Interaction volume radius: 10 \u00c5
Interaction volume height: 45 \u00c5
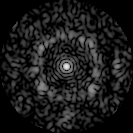
Disorder parameter: 0.66